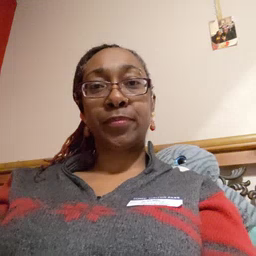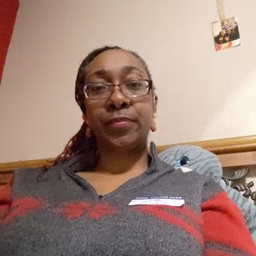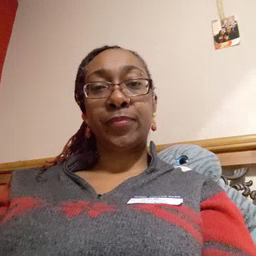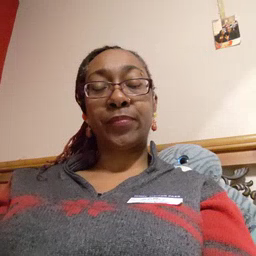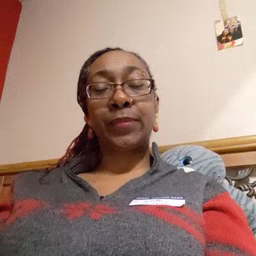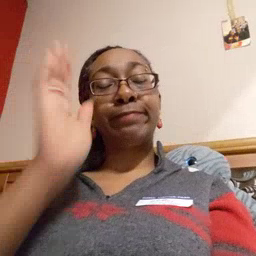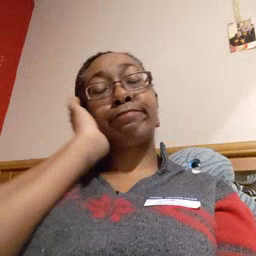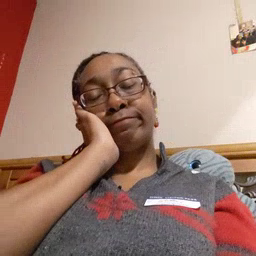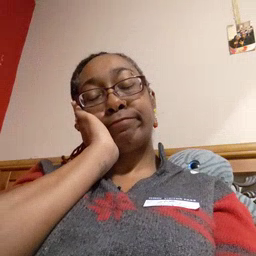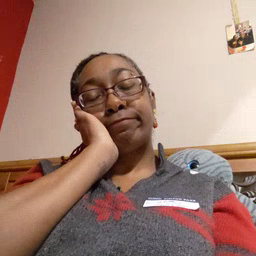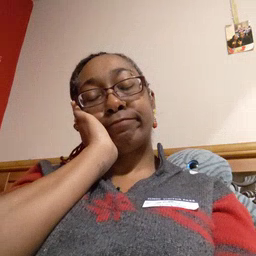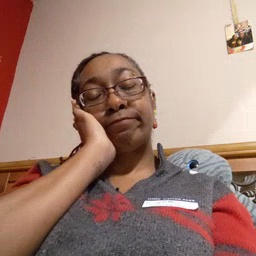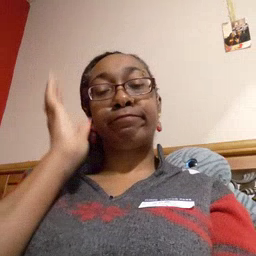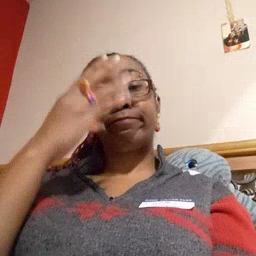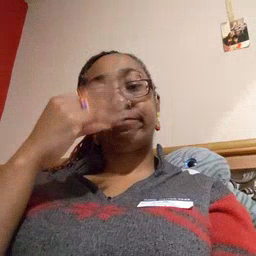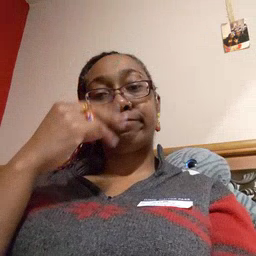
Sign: nap